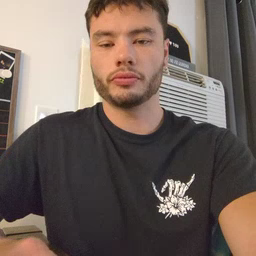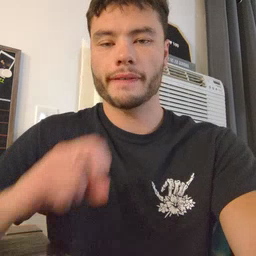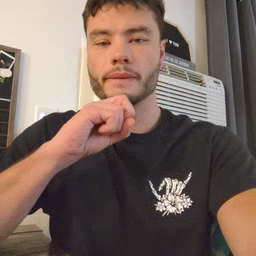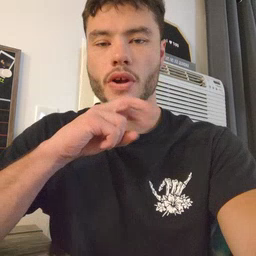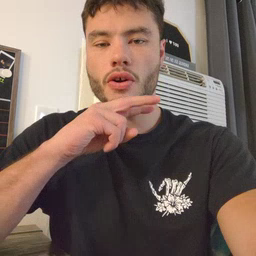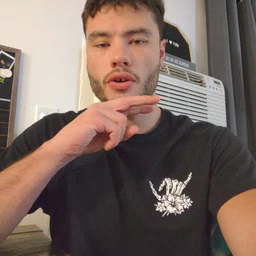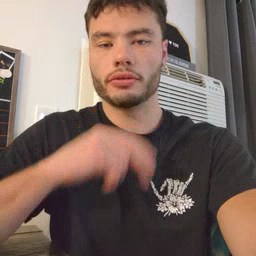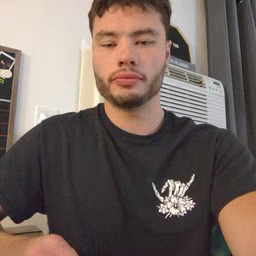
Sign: frog